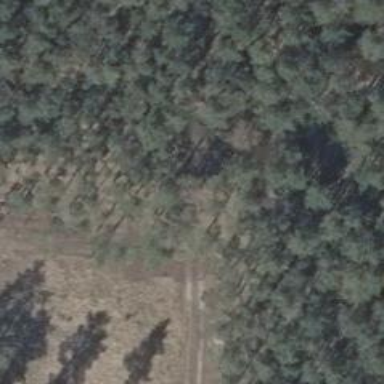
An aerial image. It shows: Hunting stand.